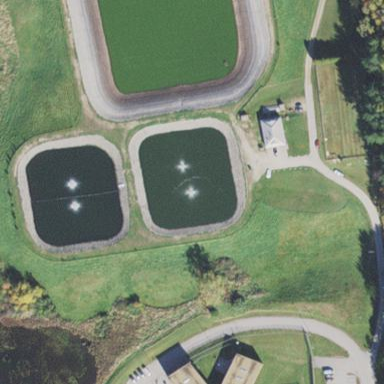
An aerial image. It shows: Body of wastewater.